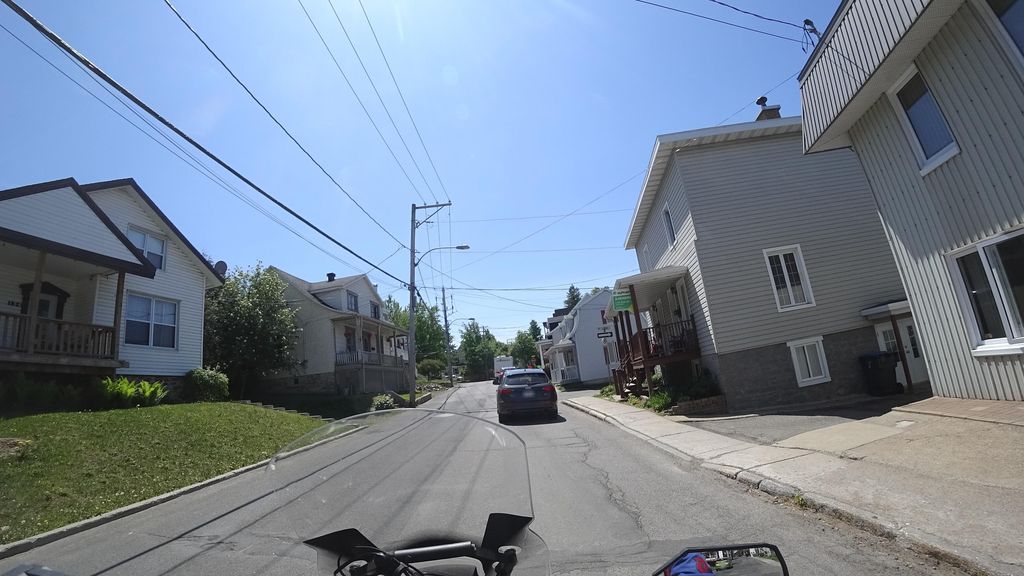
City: quebec_city